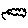
Label: cloud